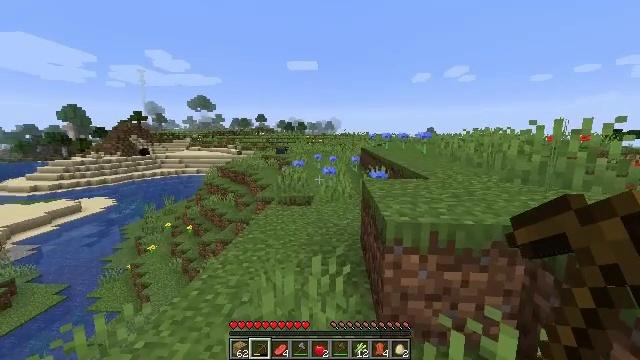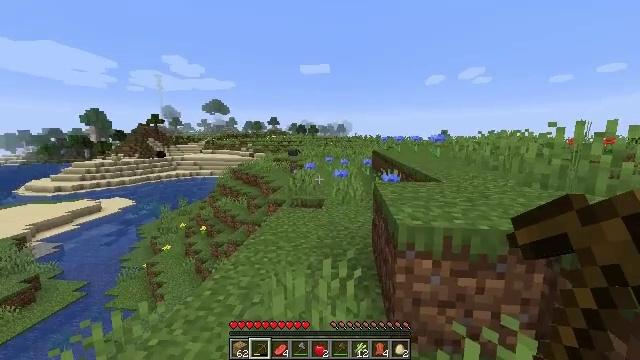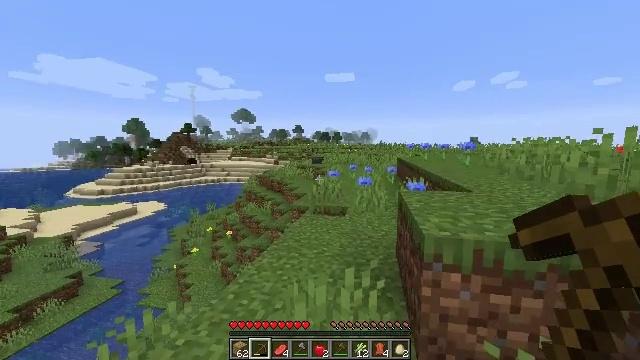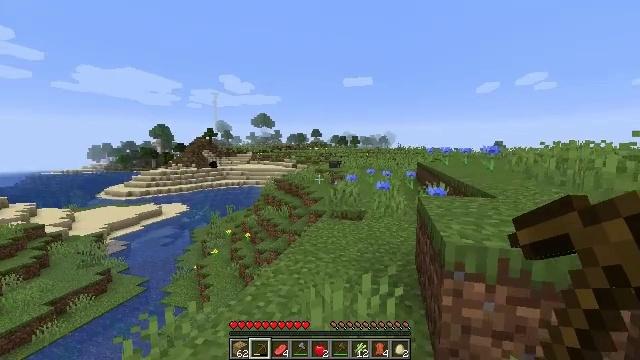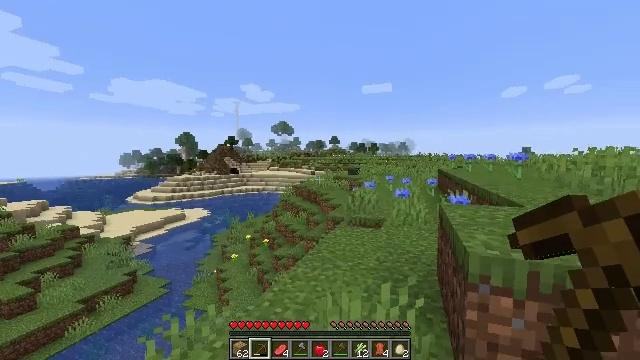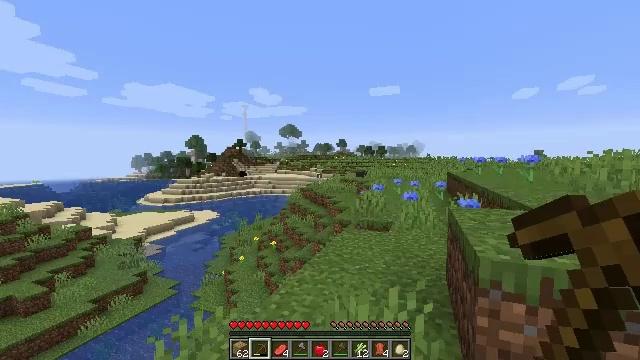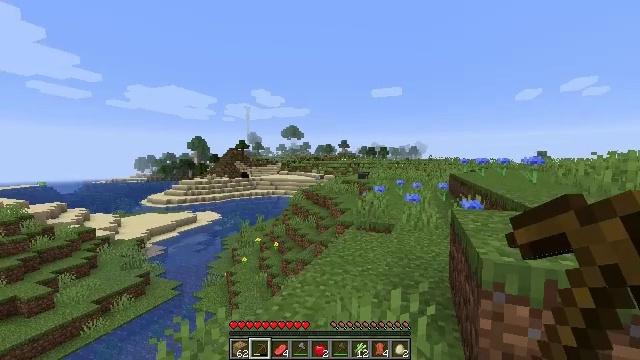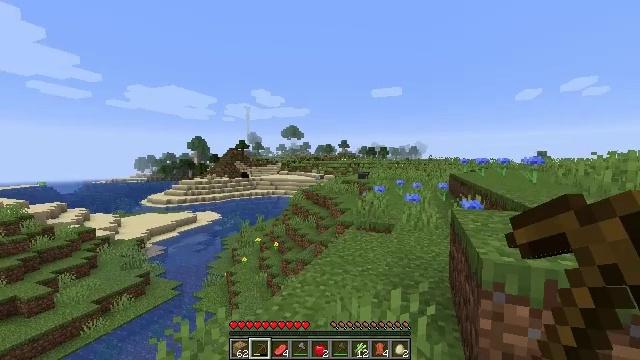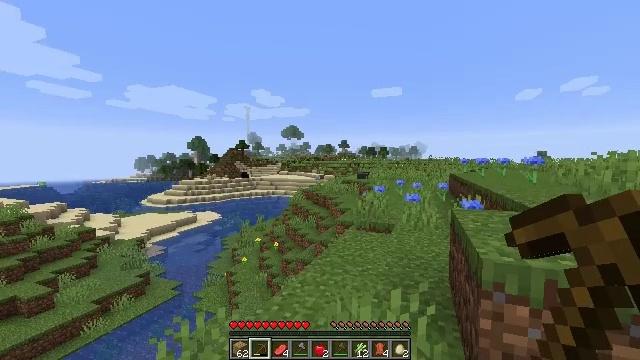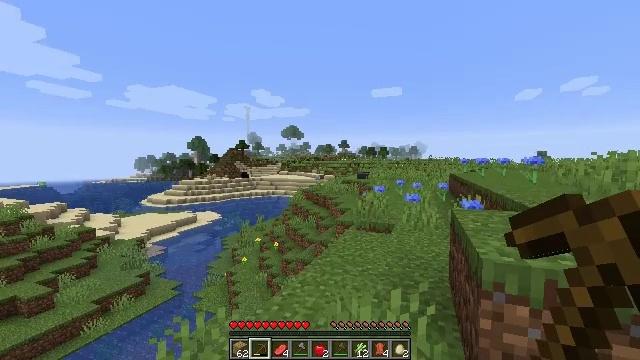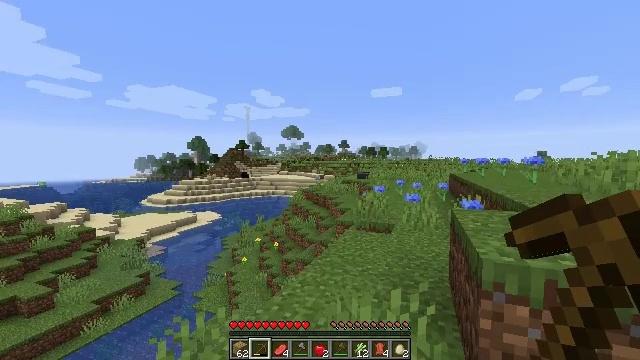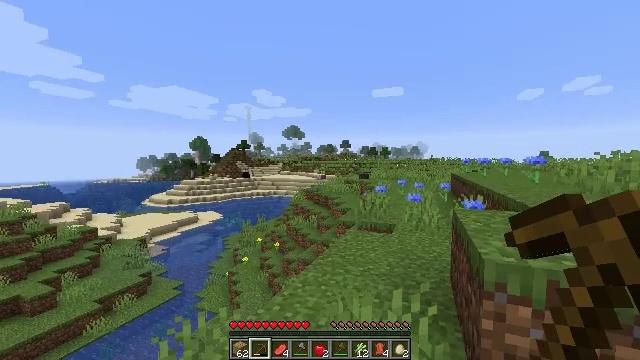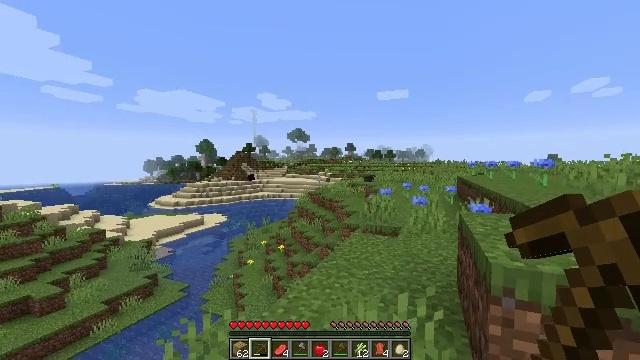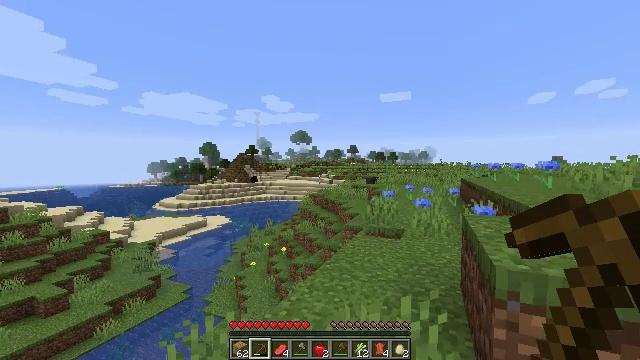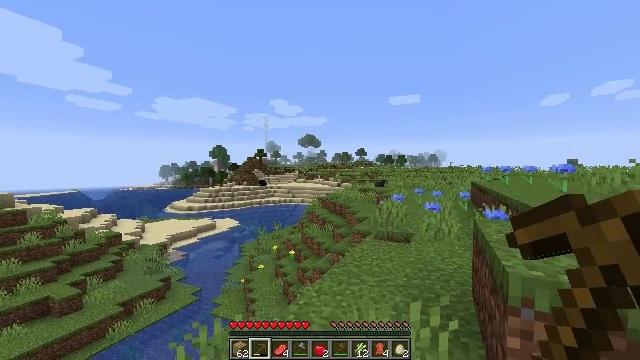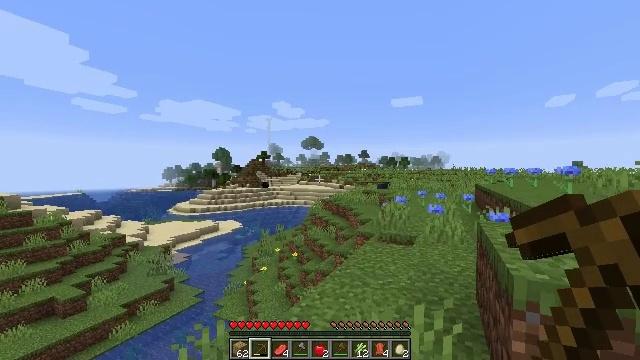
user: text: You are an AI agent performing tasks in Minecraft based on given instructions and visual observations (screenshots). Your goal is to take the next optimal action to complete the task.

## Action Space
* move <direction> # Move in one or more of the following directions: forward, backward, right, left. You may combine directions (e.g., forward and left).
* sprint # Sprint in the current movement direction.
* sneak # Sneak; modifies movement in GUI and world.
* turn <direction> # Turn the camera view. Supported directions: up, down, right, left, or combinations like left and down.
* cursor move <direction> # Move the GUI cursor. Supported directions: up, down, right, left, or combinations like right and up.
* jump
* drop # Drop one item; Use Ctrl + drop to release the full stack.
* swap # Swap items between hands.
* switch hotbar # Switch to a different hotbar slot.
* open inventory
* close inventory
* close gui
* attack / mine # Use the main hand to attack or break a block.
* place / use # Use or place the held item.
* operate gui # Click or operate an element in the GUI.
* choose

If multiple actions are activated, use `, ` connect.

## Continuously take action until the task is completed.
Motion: motion action
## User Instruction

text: Mine the sugar cane near rivers.
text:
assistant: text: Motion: turn left
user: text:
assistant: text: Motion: turn left and up
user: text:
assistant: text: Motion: turn left
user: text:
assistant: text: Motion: turn left and up
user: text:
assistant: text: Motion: turn left
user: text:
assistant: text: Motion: no_op
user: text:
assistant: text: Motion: no_op
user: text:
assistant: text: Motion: no_op
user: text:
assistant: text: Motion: no_op
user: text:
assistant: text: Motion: no_op
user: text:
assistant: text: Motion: no_op
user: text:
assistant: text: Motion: turn left
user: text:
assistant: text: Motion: no_op
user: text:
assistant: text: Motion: turn left
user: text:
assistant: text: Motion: no_op
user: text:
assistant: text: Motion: no_op
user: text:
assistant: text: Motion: no_op
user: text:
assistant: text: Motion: no_op
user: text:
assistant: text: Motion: no_op
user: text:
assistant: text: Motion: no_op
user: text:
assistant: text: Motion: no_op
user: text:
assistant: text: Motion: no_op
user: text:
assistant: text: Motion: no_op
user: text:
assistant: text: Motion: no_op
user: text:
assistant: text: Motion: no_op
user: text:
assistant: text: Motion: no_op
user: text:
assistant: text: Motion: no_op
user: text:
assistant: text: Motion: no_op
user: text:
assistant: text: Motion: no_op
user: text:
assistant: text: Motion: no_op